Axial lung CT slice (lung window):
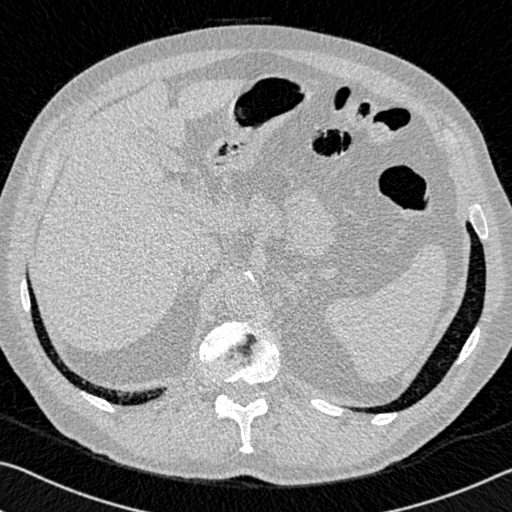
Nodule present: no